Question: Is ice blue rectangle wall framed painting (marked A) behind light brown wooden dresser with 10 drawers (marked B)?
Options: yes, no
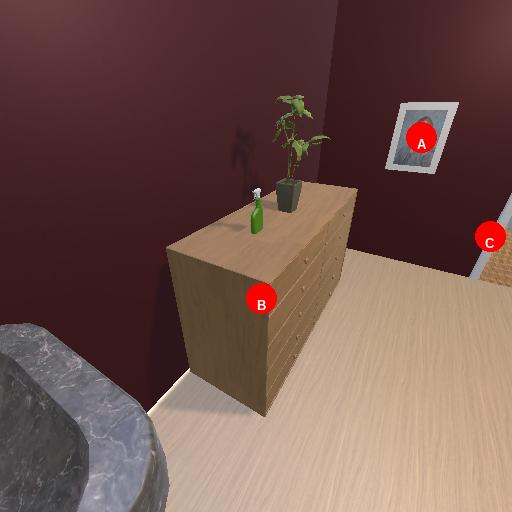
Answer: yes